Question: How to create a the selected state for the "Dashboard" tab using CSS? more specifically this figure:
'''
|
>
|
'''

I know it's possible to create caret using CSS like <URL>?
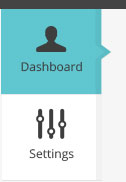
Answer: You can do this pretty easily by placing a 'div' inside each sub box and by using 'position: relative' with 'left: 100%' to move it out of the box. E.G.
If your bar is set up like:
'''
<div id="bar">
<div class="box" id="child1">
<div class="triangle"> </div>
</div>
<div class="box" id="child2">
<div class="triangle"> </div>
</div>
<div class="box" id="child3">
<div class="triangle"> </div>
</div>
</div>
'''
And you style things like:
'''
.box {
width: 50px; /* 50 x 50 pixel size boxes. */
height: 50px; /* 50 x 50 pixel size boxes. */
background-color: #bdc3c7; /* Arbitrary background color */
}
.box[selected="true"] {
background-color: #27ae60; /* Selected box color */
}
.box[selected="true"] > .triangle {
border-left-color: #27ae60; /* Make sure this color is the same as the above one */
}
.triangle {
position: relative; /* Used to move the triangle "out" of the parent */
top: calc(50% - 10px); /* For centering, the -10px is to make up for the border */
left: 100%; /* Move the box completely out of the parent */
/* Create Triangle */
height: 0px;
width: 0px;
border-top: 10px solid transparent;
border-bottom: 10px solid transparent;
border-left: 10px solid transparent;
}
'''
Doing this should give you something like: <URL>
In this example I'm letting you set all this with an attribute on any box.